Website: apple
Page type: customer-info-address
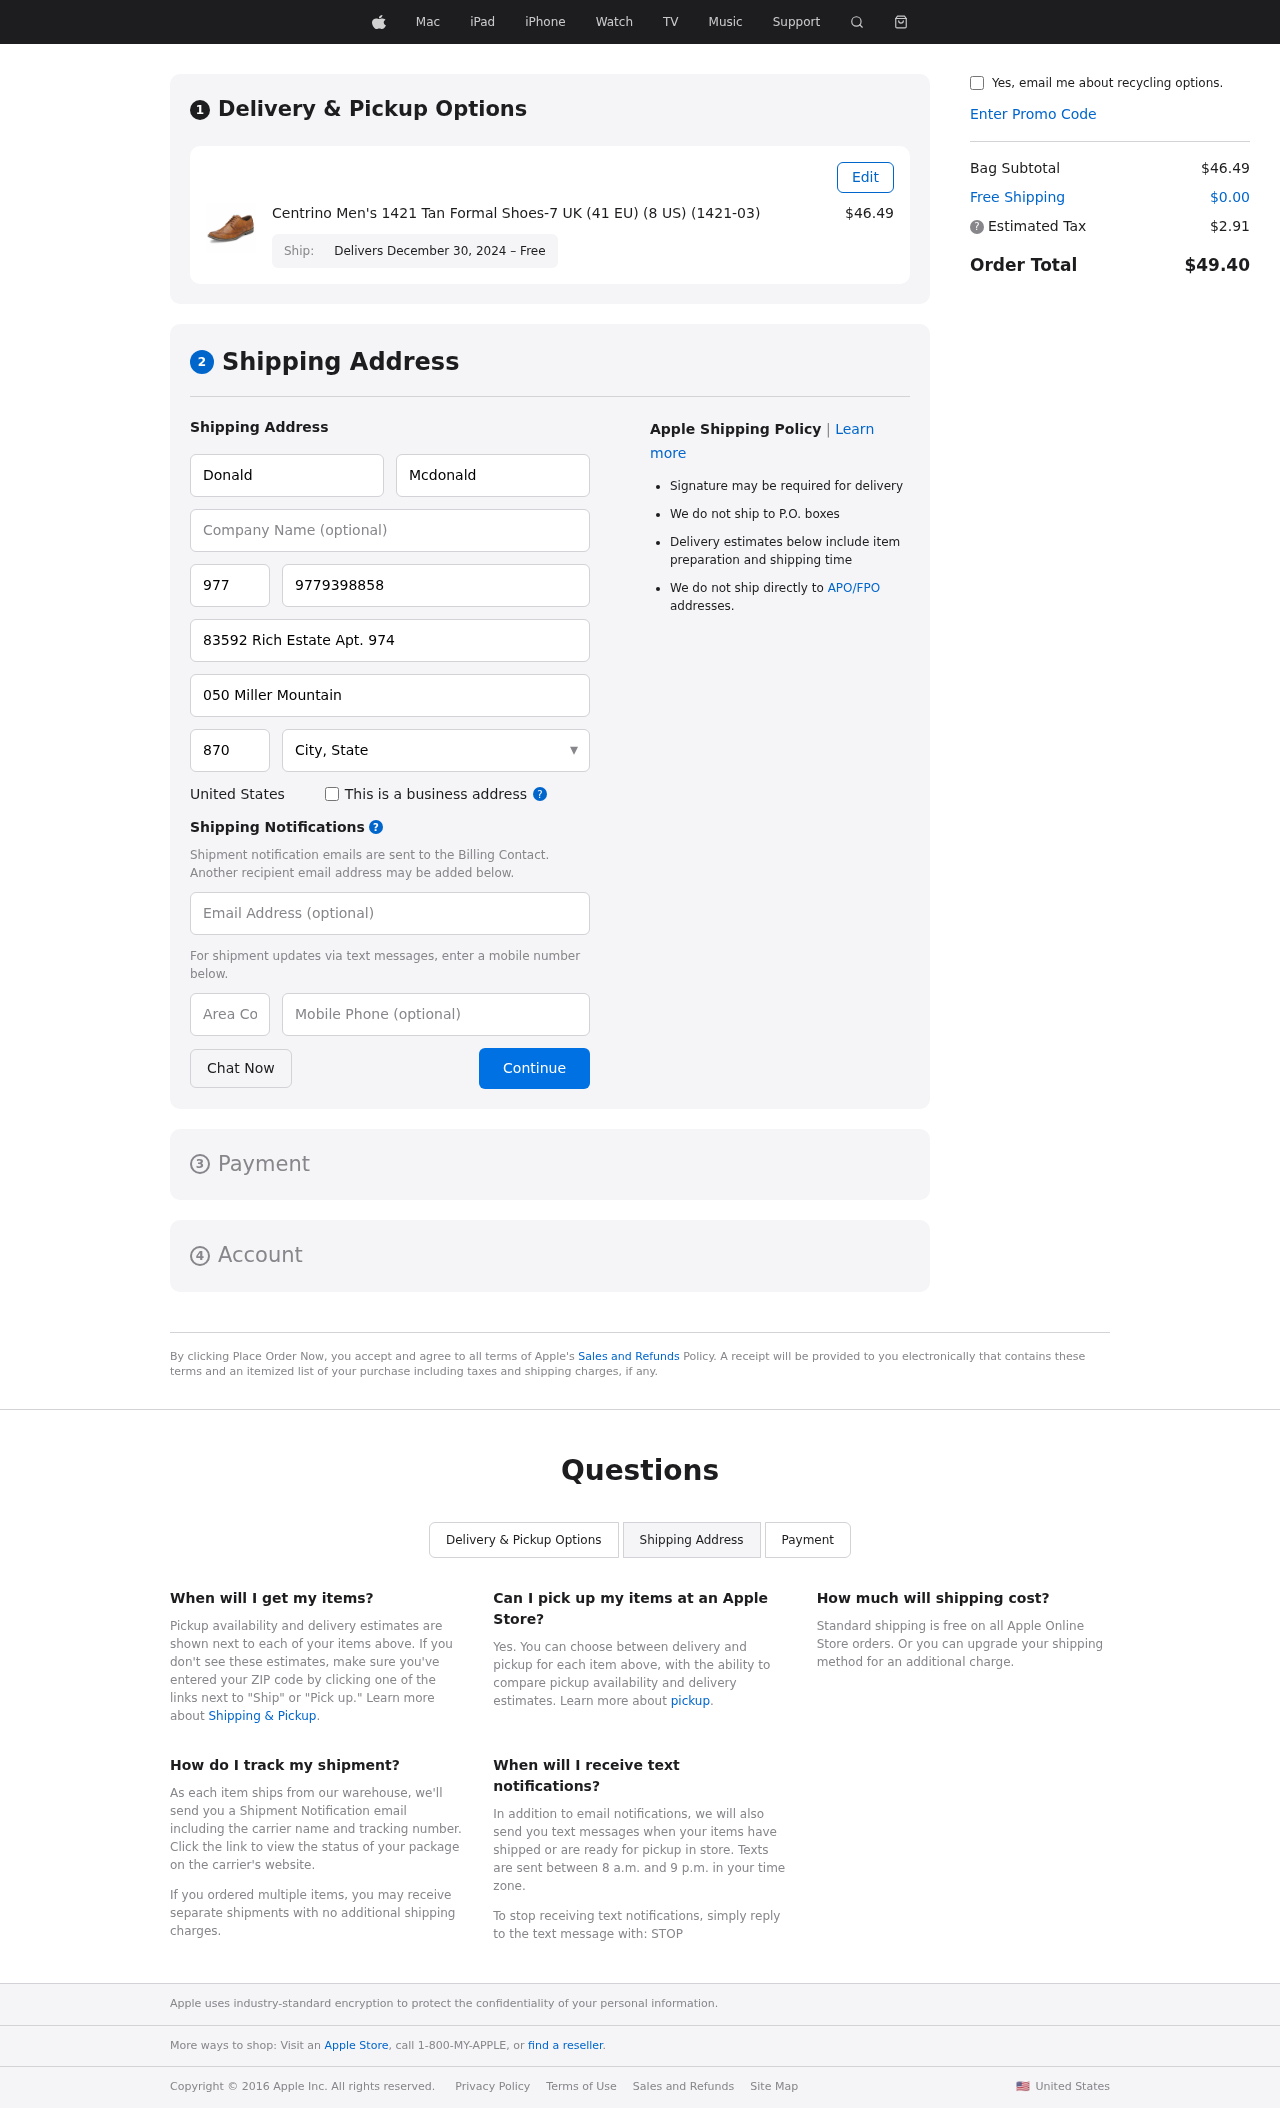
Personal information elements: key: PII_CITY_STATE
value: South Anna, ND
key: PII_COUNTRY
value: United States
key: PII_EMAIL
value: donald_mcdonald@hotmail.com
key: PII_FIRSTNAME
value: Donald
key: PII_LASTNAME
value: Mcdonald
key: PII_PHONE
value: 9779398858
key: PII_PHONE_ALT
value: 4503040894
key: PII_PHONE_ALT_AREA
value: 450
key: PII_PHONE_AREA
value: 977
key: PII_POSTCODE
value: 87077
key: PII_STREET
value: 83592 Rich Estate Apt. 974
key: PII_STREET2
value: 050 Miller Mountain
Product elements: key: PRODUCT1_NAME
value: Centrino Men's 1421 Tan Formal Shoes-7 UK (41 EU) (8 US) (1421-03)
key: PRODUCT1_PRICE
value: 46.49
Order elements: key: ORDER_DELIVERY_DATE
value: Delivers December 30, 2024 – Free
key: ORDER_SUBTOTAL
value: $46.49
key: ORDER_SHIPPING_COST
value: $0.00
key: ORDER_TAX
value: $2.91
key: ORDER_TOTAL
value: $49.40